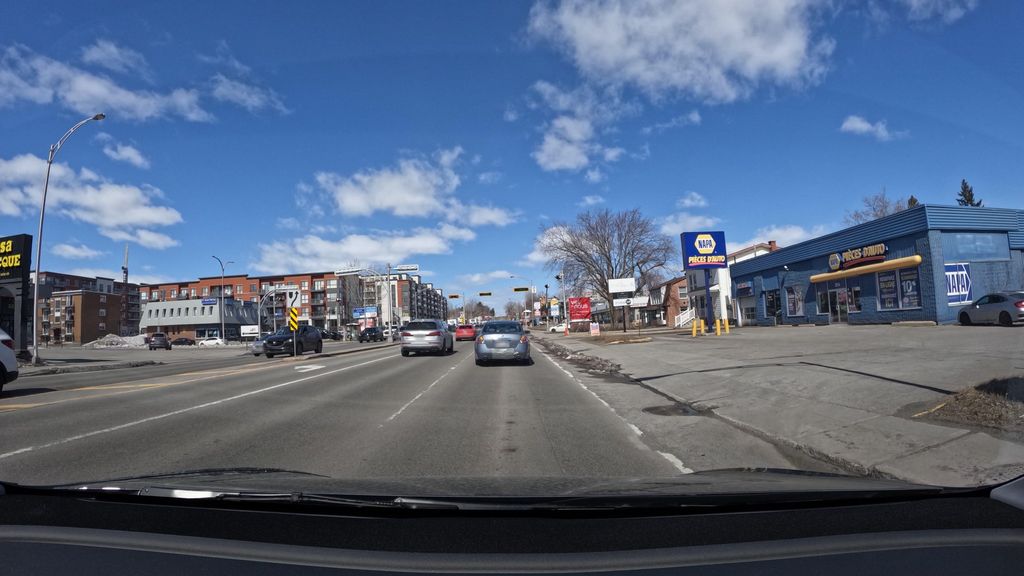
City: montreal